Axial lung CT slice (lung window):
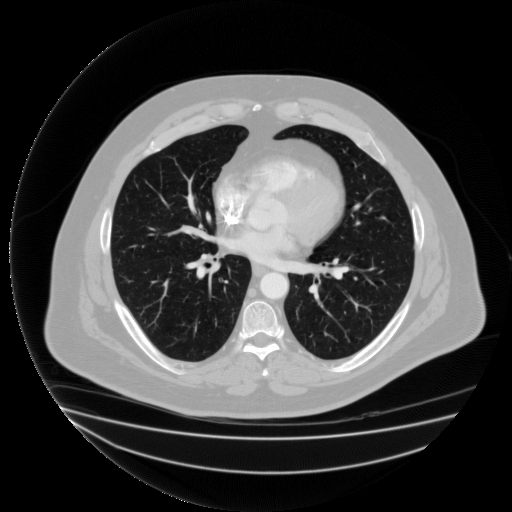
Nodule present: no